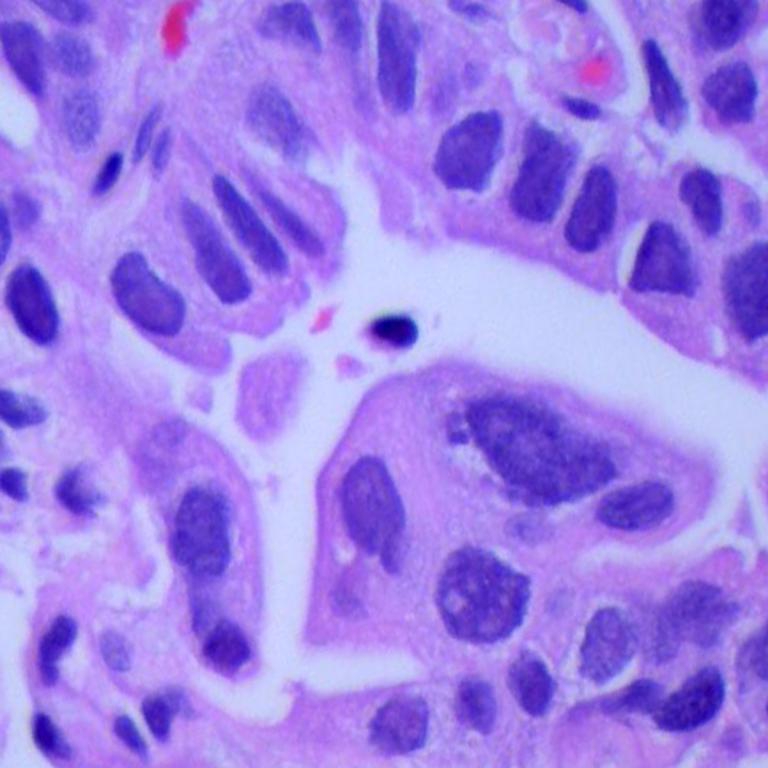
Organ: lung
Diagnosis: adenocarcinomas